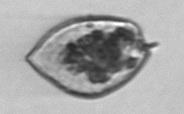
Label: Prorocentrum_micans